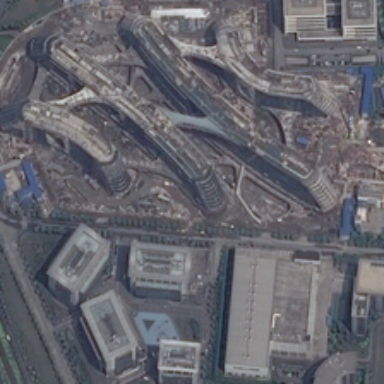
Many buildings and green trees are in a commercial area .